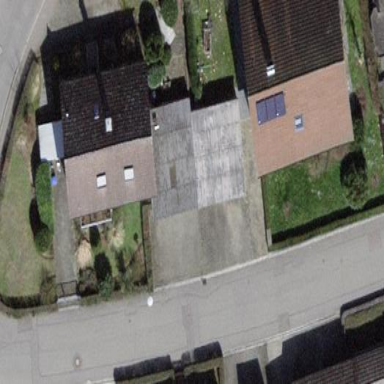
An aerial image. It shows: Group of garages.